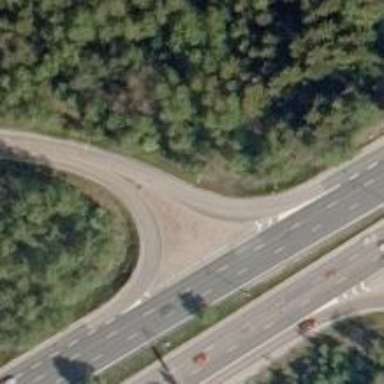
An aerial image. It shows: Asphalt trunk link road.